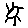
Label: sun